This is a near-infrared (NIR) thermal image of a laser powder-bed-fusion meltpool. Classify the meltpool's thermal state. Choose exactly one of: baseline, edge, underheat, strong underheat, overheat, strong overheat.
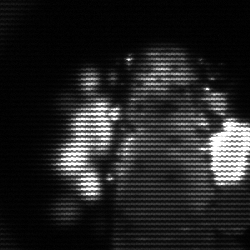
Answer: baseline